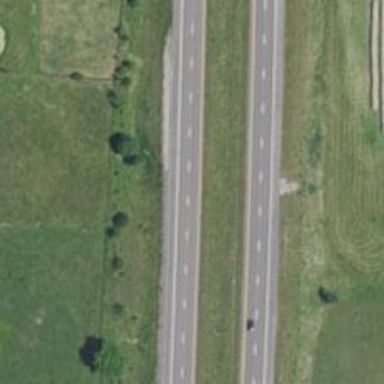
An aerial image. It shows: Trunk highway with expressway features.